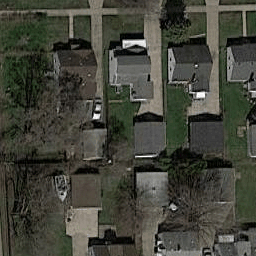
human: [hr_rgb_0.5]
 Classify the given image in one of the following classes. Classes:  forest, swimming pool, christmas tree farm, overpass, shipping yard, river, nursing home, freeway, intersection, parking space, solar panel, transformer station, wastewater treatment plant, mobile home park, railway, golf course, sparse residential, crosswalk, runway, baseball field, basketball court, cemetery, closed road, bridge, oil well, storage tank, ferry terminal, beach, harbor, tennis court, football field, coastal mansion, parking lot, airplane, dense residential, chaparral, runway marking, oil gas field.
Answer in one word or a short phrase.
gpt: dense residential